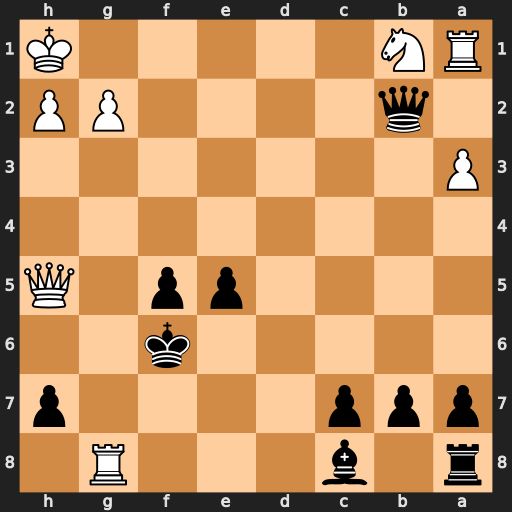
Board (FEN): r1b3R1/ppp4p/5k2/4pp1Q/8/P7/1q4PP/RN5K
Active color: b
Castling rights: -
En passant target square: -
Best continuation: Qc1+ Qd1 Qxd1#